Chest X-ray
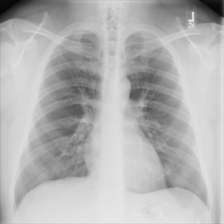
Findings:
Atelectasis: negative
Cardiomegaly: negative
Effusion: negative
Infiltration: negative
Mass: negative
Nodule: negative
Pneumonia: negative
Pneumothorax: negative
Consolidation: negative
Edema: negative
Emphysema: negative
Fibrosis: negative
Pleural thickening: negative
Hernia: negative